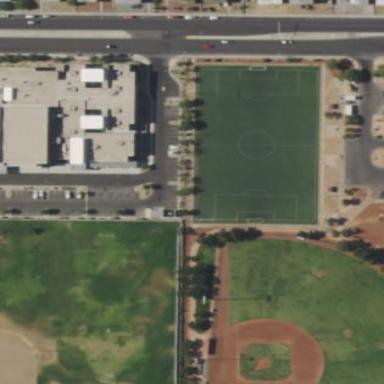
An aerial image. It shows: Soccer pitch designated for leisure and sports activities.